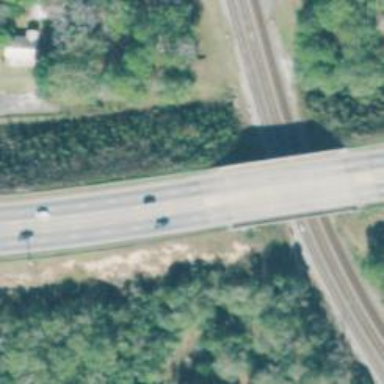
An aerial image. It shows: Trunk highway with bridge.